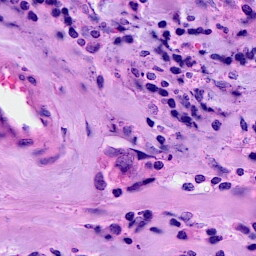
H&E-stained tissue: Breast